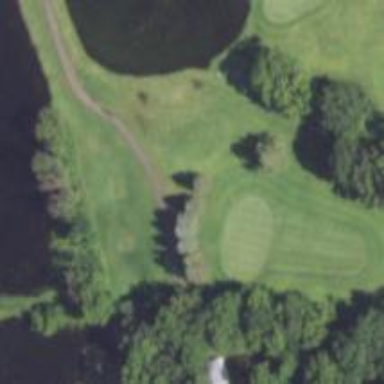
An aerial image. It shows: View of golf hole.